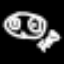
Label: frog